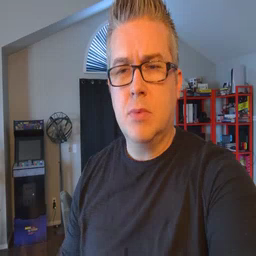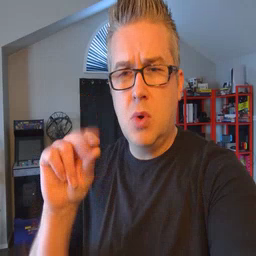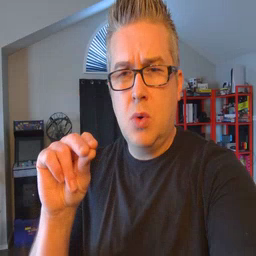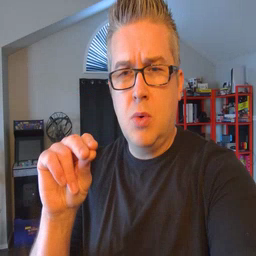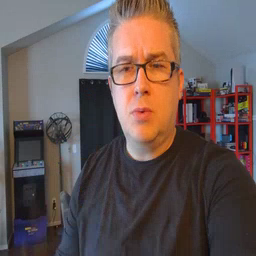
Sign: no